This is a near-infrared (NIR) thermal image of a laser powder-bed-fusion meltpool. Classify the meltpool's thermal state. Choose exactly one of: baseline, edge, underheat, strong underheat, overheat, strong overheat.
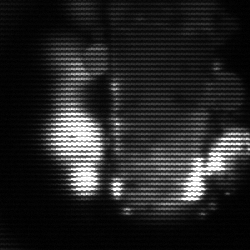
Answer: strong underheat